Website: bh-photo
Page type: gifting
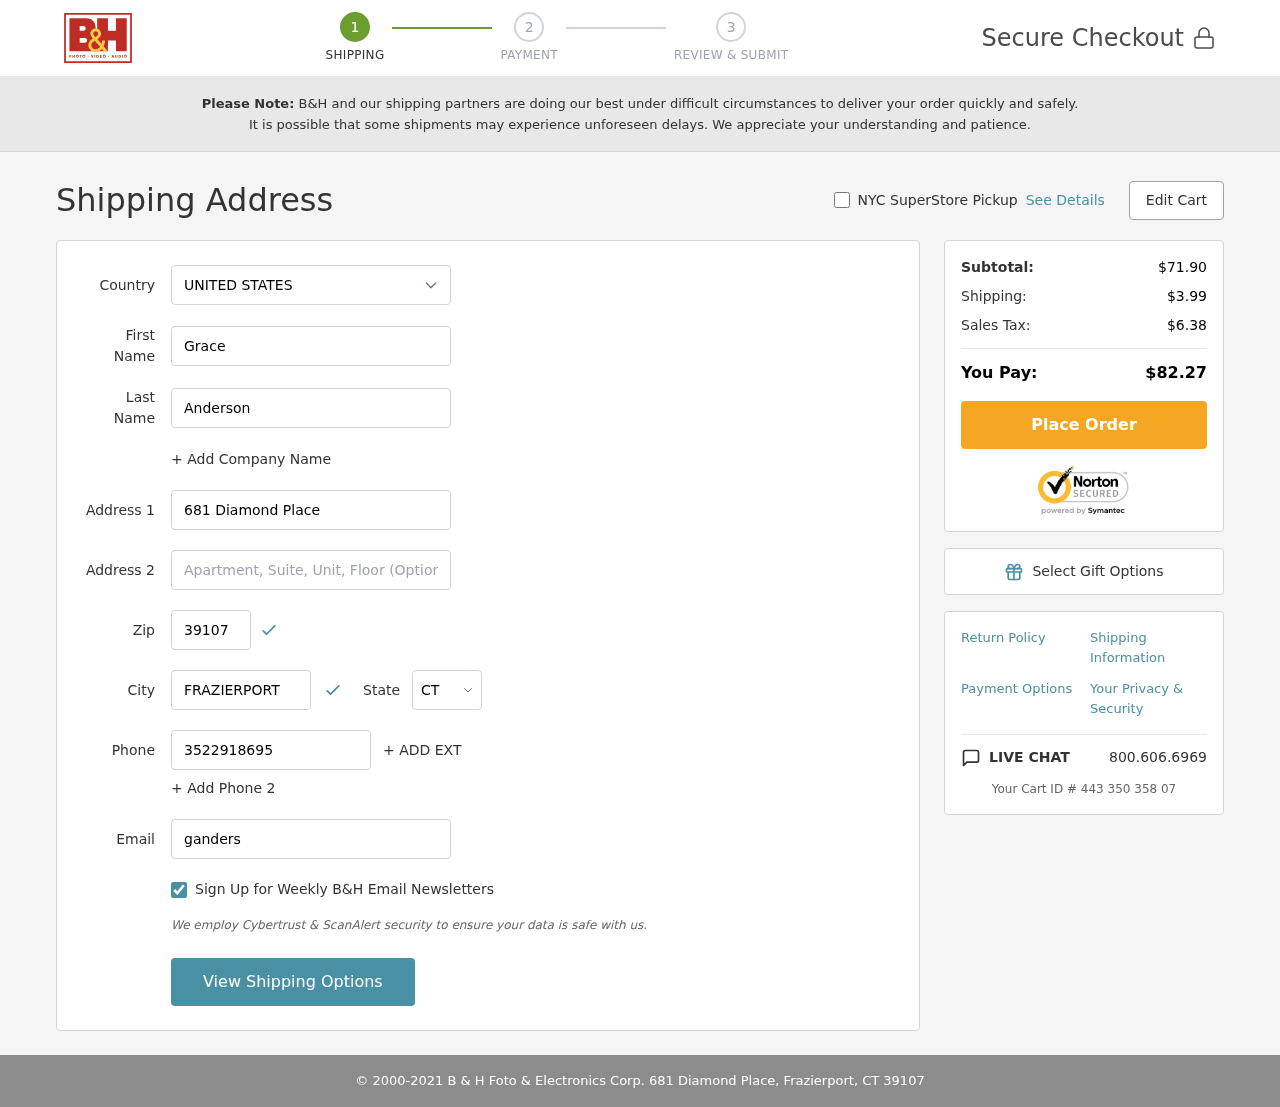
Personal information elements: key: PII_CITY
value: Frazierport
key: PII_COUNTRY
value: United States
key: PII_EMAIL
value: ganderson@gmail.com
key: PII_FIRSTNAME
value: Grace
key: PII_LASTNAME
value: Anderson
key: PII_PHONE
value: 3522918695
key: PII_POSTCODE
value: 39107
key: PII_STATE_ABBR
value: CT
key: PII_STREET
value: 681 Diamond Place
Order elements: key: ORDER_SUBTOTAL
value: $71.90
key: ORDER_SHIPPING_COST
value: $3.99
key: ORDER_TAX
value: $6.38
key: ORDER_TOTAL
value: $82.27
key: ORDER_ID
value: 443 350 358 07